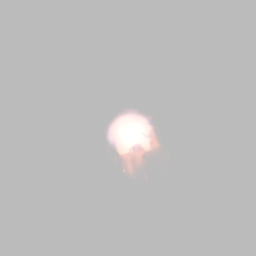
Label: nature